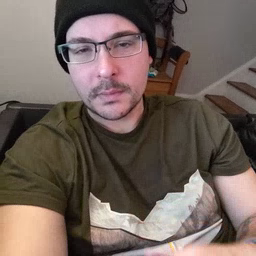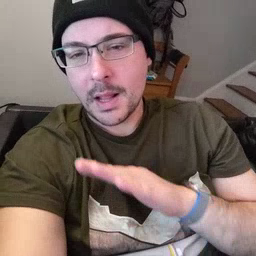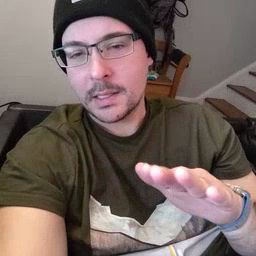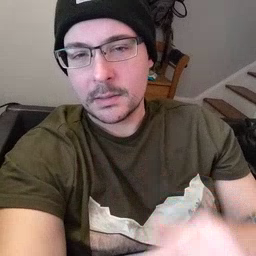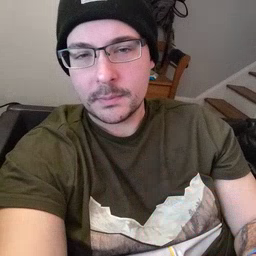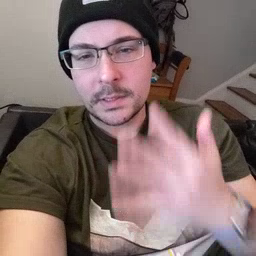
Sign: clean